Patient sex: F
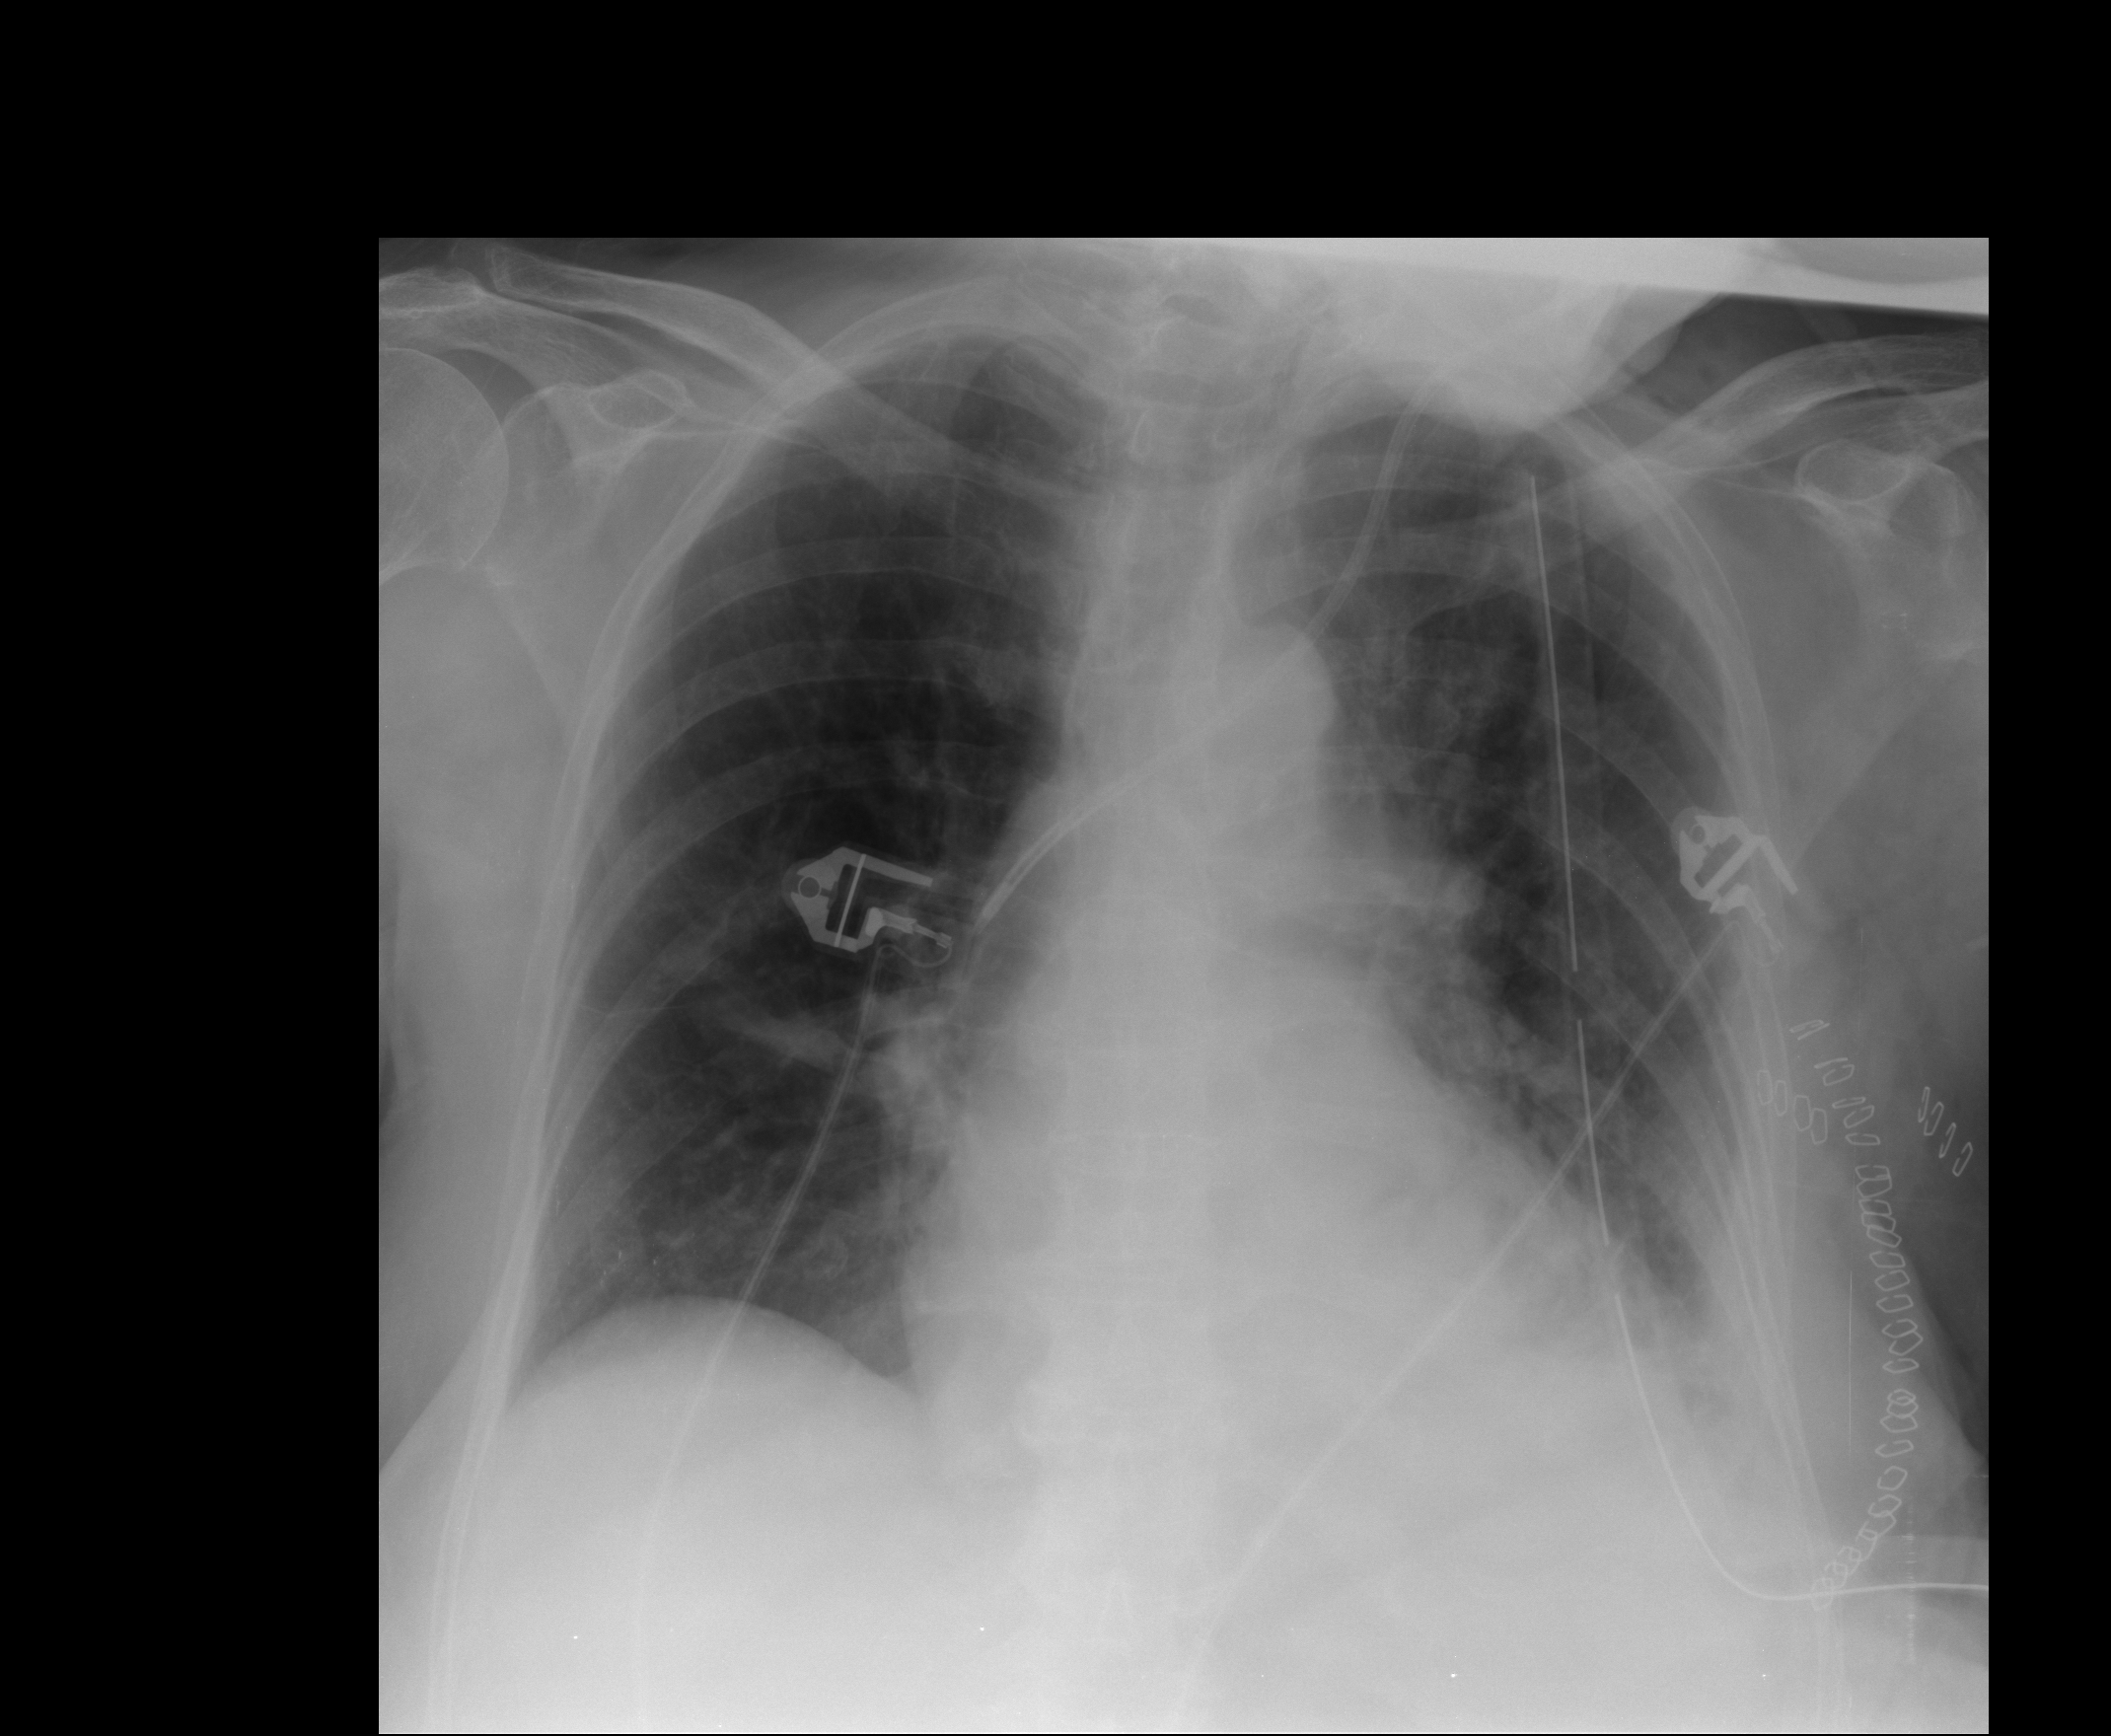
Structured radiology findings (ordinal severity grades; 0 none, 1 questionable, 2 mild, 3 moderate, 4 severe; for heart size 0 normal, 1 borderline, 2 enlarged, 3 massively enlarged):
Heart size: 2
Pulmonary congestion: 0
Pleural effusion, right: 0
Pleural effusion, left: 2
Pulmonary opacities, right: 0
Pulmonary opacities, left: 2
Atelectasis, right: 0
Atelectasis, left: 2